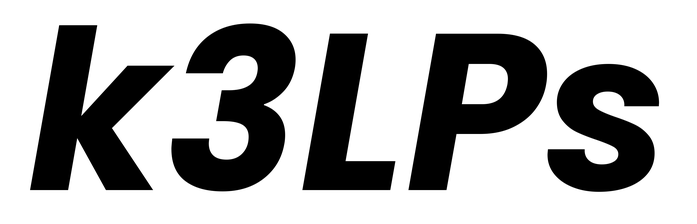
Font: Poppins-BoldItalic